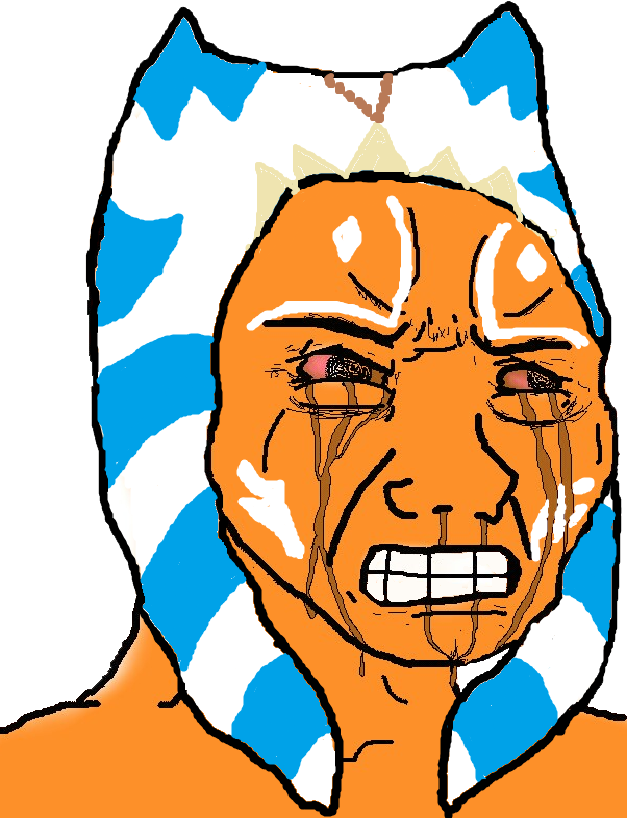
Label: 5_Crying_Wojak